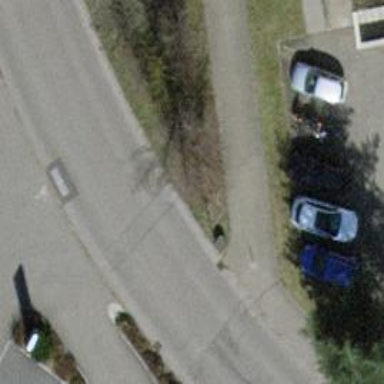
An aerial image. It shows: Bollard.